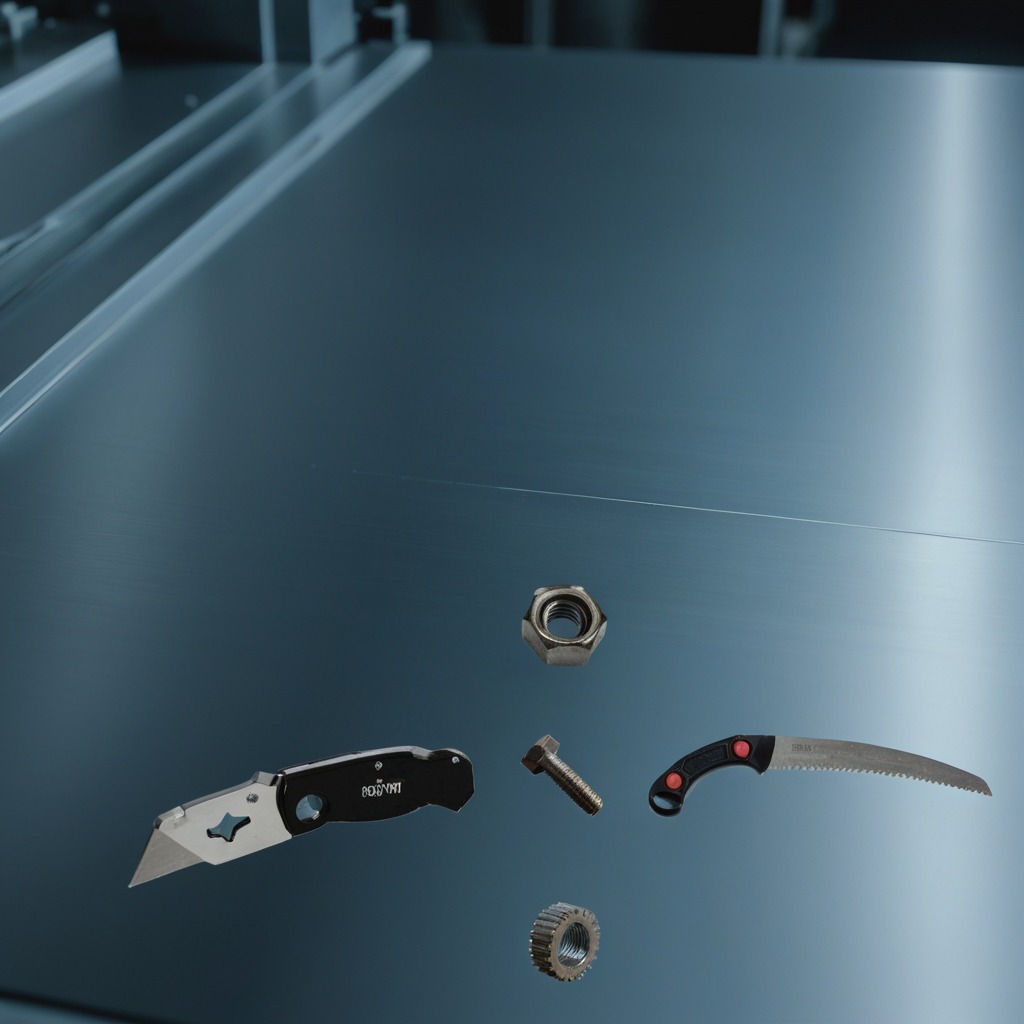
A gear with teeth, a utility knife, a metal machine screw, a handheld metal saw, and a metal nut are lying on the metal table.